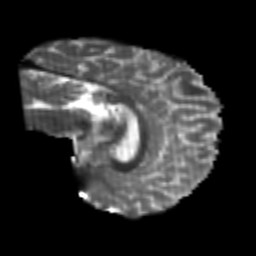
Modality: T2w
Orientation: sagittal
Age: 26
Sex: male
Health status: healthy
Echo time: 0.074 s